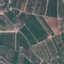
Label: PermanentCrop